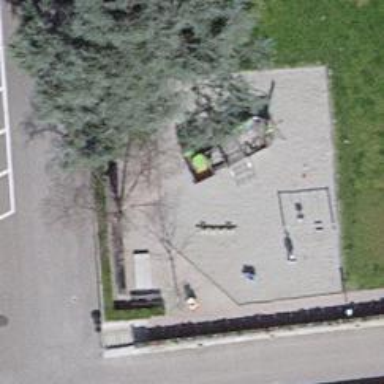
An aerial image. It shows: Playground with slide.